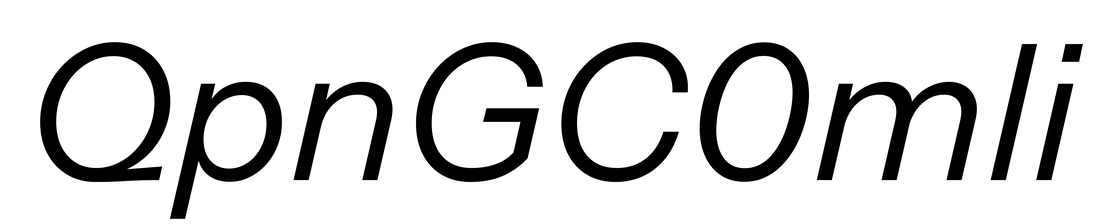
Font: InstrumentSans-Italic_Italic